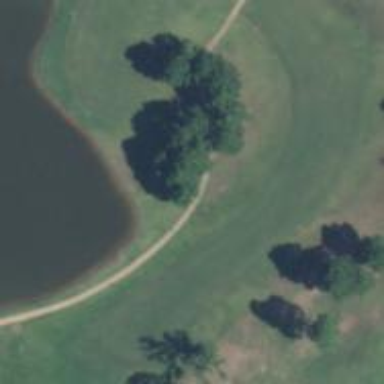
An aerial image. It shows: Golf hole.